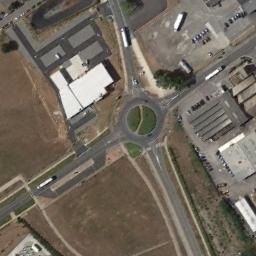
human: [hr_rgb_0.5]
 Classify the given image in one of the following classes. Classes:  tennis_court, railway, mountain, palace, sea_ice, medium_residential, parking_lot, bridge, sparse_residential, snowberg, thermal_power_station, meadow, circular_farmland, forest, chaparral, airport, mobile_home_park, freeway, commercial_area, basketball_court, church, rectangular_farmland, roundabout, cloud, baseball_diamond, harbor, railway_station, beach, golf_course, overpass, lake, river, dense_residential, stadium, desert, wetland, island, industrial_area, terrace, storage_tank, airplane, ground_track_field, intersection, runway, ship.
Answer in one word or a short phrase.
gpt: roundabout